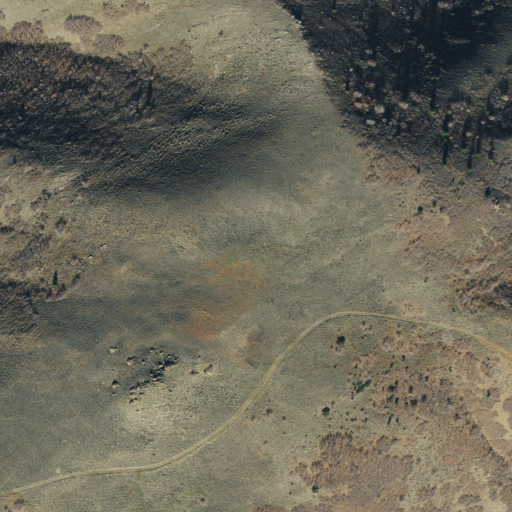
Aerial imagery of mountain in Utah named Knee Weakener containing shrub, evergreen forest, and deciduous forest